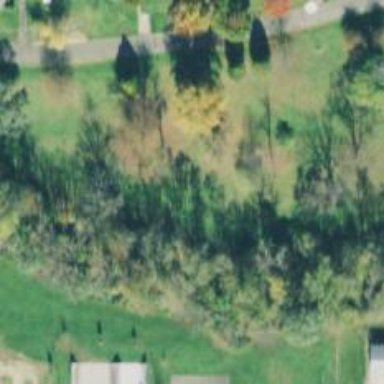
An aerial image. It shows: Disc golf basket.